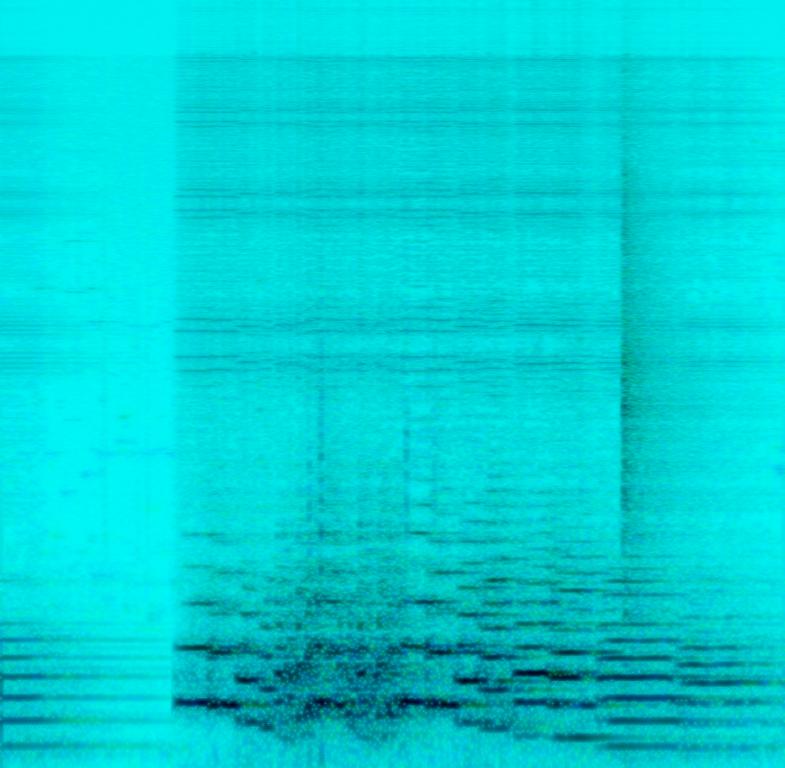
The low quality recording features a live performance that consists of a tuba solo melody and some loud impact in the background. The recording is noisy, loud and distorted.